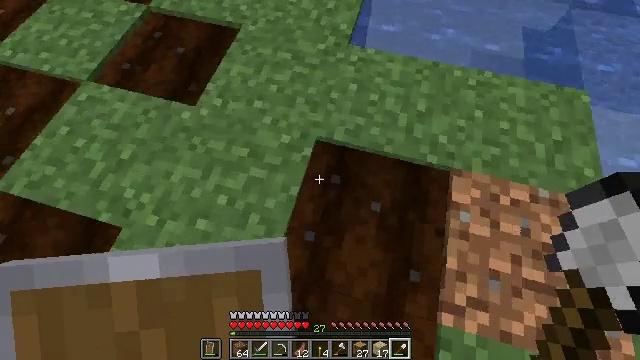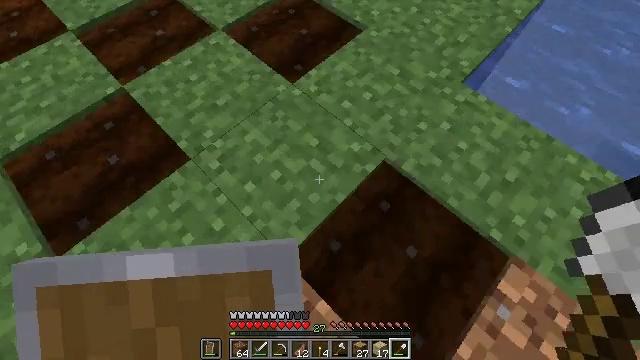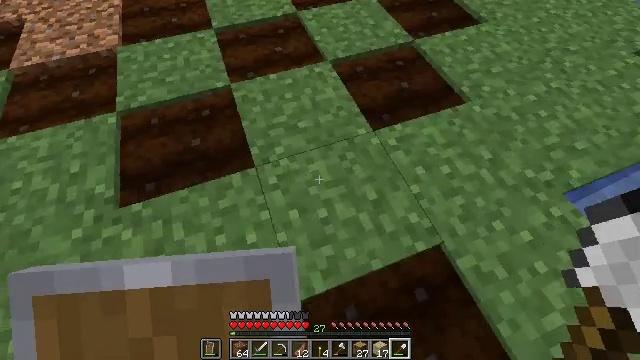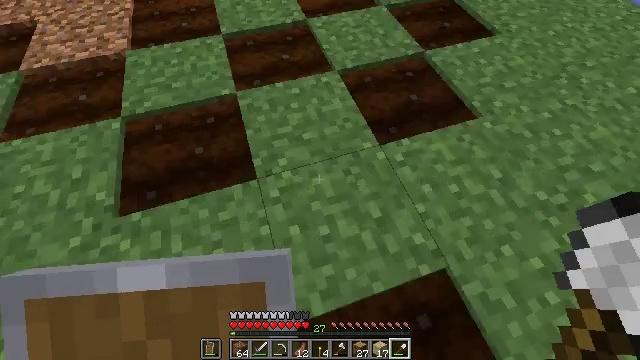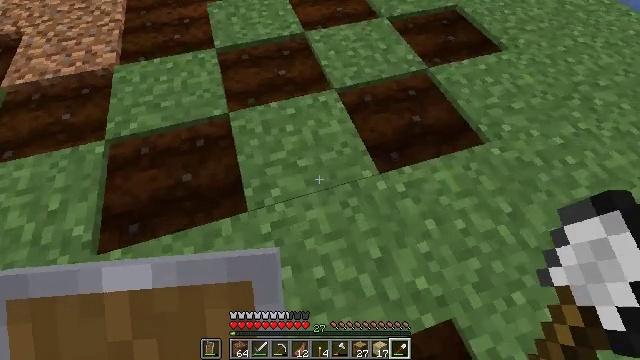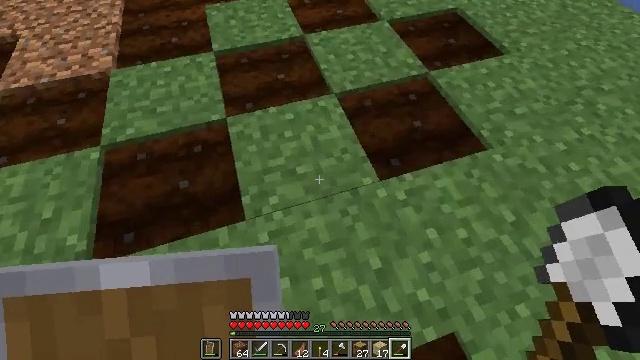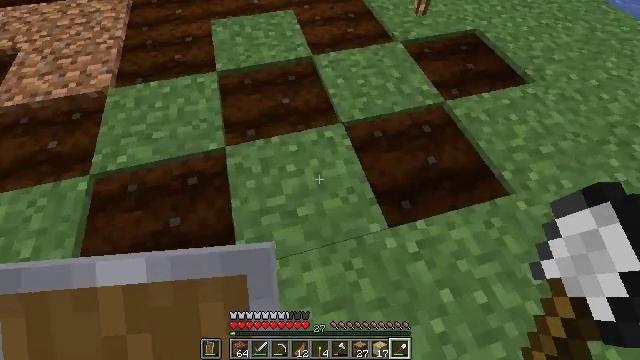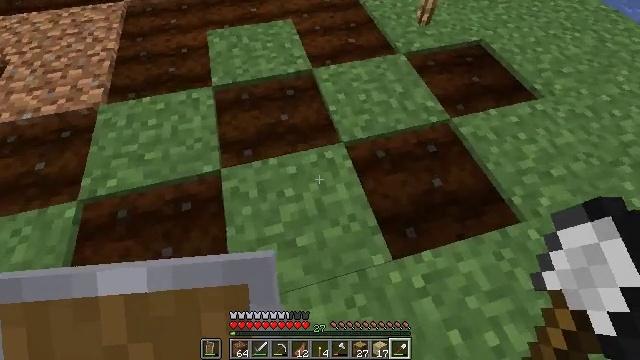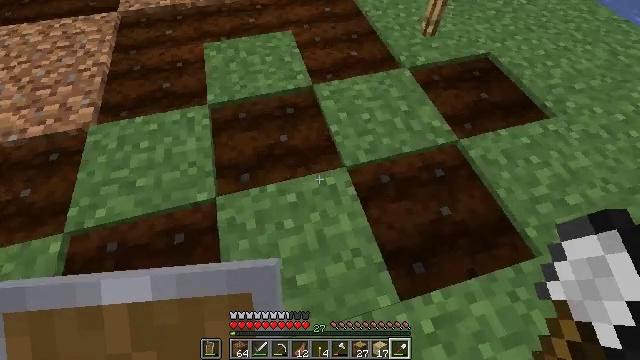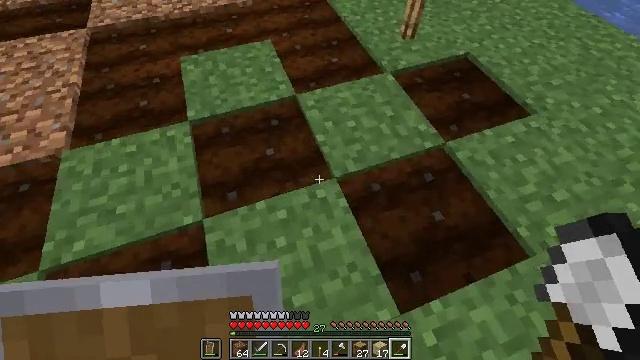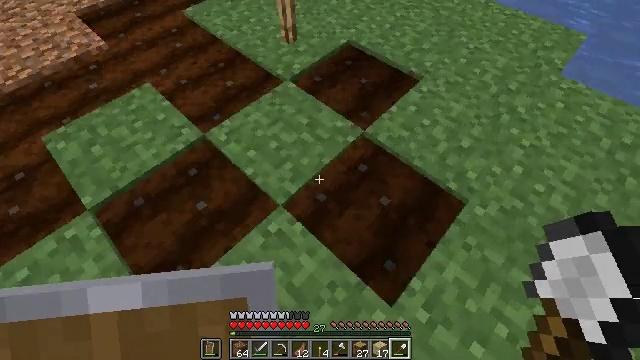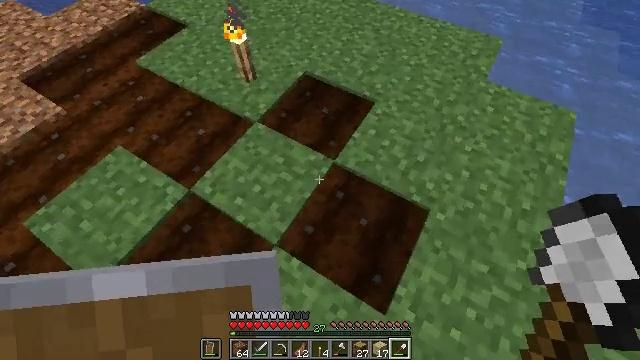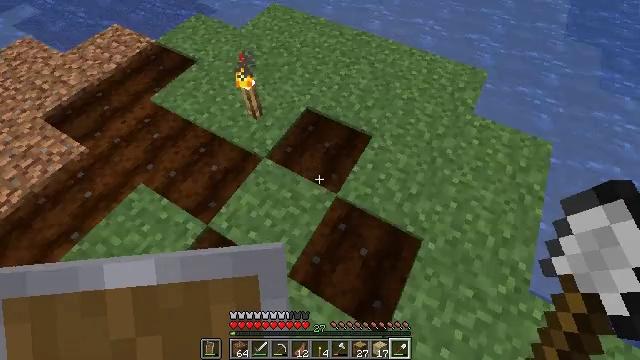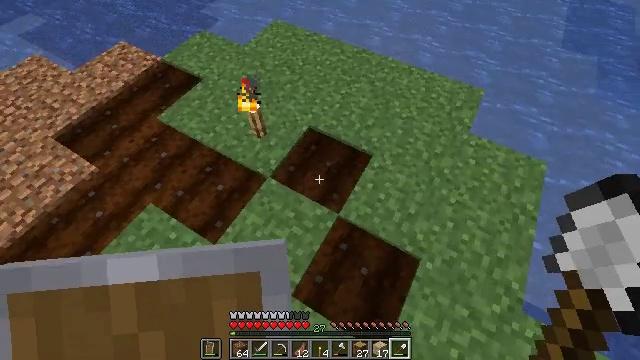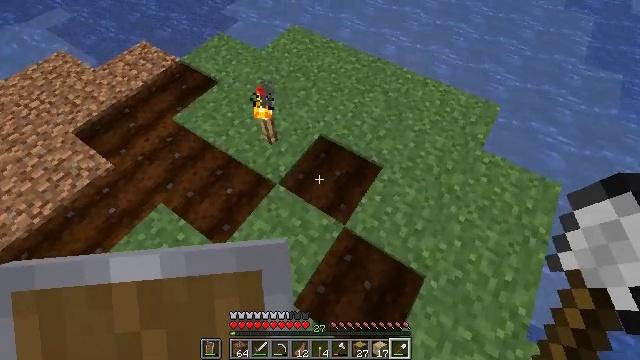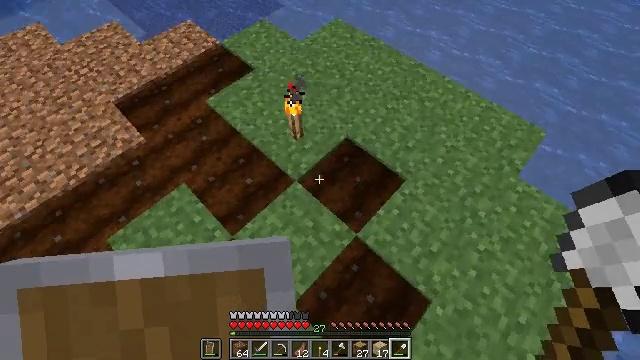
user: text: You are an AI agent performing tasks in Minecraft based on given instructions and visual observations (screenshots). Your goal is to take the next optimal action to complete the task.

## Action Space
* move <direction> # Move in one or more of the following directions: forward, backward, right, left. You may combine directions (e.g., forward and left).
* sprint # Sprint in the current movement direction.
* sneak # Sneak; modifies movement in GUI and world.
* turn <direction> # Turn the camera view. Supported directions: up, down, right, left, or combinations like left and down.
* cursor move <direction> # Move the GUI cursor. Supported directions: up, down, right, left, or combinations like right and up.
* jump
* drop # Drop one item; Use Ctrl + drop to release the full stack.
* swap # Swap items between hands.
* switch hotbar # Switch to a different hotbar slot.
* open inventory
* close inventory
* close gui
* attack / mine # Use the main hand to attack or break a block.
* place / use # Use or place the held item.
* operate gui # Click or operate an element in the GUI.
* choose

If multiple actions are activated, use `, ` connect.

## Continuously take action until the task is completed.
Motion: motion action
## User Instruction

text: Mine the farmland block.
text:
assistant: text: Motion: move forward, turn left and up
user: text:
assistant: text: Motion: move forward, turn left and up
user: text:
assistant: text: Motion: move forward, turn left
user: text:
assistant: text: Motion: move forward
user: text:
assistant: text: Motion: move forward
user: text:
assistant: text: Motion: move forward, turn left
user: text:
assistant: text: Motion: move forward
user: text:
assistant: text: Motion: move forward
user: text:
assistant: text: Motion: move forward, turn right
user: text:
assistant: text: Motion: move forward, turn right, jump
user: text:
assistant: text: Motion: move forward, turn right and down, jump
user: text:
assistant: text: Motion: move forward and move right, turn right, jump
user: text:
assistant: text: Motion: move forward and move right
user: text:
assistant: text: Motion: move forward and move right, turn left
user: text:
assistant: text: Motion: move forward and move right, turn left and down
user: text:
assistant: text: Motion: move forward, turn left
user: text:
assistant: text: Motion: move forward, turn left and up
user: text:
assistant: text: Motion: turn left and up
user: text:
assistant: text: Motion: no_op
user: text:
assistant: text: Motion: no_op
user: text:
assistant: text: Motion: move back and move right, turn right and up
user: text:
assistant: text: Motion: move back and move right
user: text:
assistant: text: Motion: move back and move right, turn left and up
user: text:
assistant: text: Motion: move back and move right, turn left
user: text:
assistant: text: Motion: move back and move right, turn left
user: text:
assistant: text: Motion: move back, turn left
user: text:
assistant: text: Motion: move back, turn left
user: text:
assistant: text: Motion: turn left
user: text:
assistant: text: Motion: no_op
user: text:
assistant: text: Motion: no_op